Interaction volume radius: 10 \u00c5
Interaction volume height: 20 \u00c5
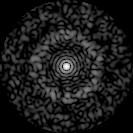
Disorder parameter: 0.8556